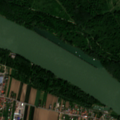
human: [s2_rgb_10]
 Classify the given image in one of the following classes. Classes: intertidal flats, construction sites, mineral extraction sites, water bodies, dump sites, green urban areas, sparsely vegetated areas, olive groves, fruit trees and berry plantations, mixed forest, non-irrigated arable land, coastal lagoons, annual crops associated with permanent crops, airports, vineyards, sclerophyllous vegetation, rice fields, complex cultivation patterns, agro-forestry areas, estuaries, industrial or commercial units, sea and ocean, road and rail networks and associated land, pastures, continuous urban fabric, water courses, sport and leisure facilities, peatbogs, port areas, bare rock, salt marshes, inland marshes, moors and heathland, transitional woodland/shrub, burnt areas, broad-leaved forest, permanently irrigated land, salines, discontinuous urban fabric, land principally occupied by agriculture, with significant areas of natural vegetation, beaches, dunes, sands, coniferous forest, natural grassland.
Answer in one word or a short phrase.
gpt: discontinuous urban fabric, non-irrigated arable land, land principally occupied by agriculture, with significant areas of natural vegetation, broad-leaved forest, water courses